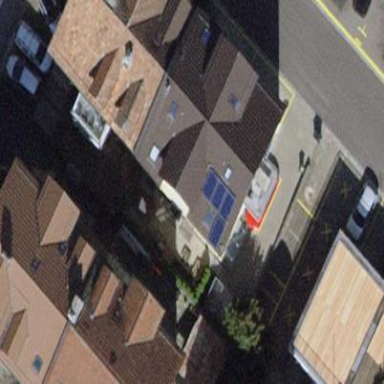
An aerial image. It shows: Gabled building with roof made of roof tiles.